Question: In the past few hours I'm trying to run 'node-gd' on windows. I've tried several repos and finally found <URL>. When I run
'''
'npm install node-gd'
'''
I'm getting the following error:
'''
node-gyp rebuild
...node_modules
ode-gd>node "C:\Program Files
odejs
ode_modules
pmbin
ode-gyp-bin\..\..
ode_modules
ode-gypin
ode-gyp.js" rebuild
Building the projects in this solution one at a time. To enable parallel build,
please add the "/m" switch.
node-gd.cpp
..\cpp
ode-gd.cpp(17): fatal error C1083: Cannot open include file: 'gd.h': No
such file or directory [...
ode_modules
ode-gduild
ode_gd.vcxproj
]
'''
I thought I should install 'gd' lib, but when I googled it, almost all information is about 'php_gd' not about the lib itself.
Where should I put the 'gd' files?
Edit: I compiled it! Now I'm getting:

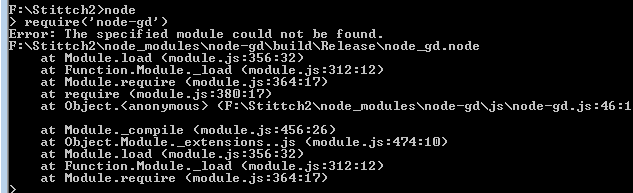
Answer: I went through this process recently and encountered the same issues, but wasn't able to find any posted steps for resolving the problems. I realize this thread is nearly 1.5 years old now, but I'll post my complete installation steps here on the chance it'll help someone else.
This assumes you already have the GD library built (<URL>, and will be using the GD DLL.
1. Download the node-gd package from https://www.npmjs.com/package/node-gd Note: Don't run "npm install node-gd" from a prompt, as this will automatically download and run the install. You need to make some local changes to the package first, then install it locally.
2. After extraction, open the binding.gyp file, e.g. located at (downloads_folder)
ode-gdinding.gyp
3. Change this line: "libraries": ["-lgd"],
to the name of the GD DLL import library that was compiled, e.g. for "libgd.lib": "libraries": ["-llibgd"],
4. Add the GD source path to "include_dirs", e.g.: "include_dirs": [
"<!(node -e "require('nan')")",
"(path_to_gd)/src" # <-- THIS ENTRY
],
5. Add the GD compiled library directory to the VS linker settings under the "conditions" field for windows, e.g.: Note: For some reason I couldn't get the library directory to work correctly via gyp's conventional binding specifications, so I had to resort to this... "conditions": [
[ "OS=='freebsd'", {
"libraries": ["-L/usr/local/lib"],
"include_dirs": ["/usr/local/include"]
}],
[ "OS=='mac'", {
"libraries": ["-L/usr/local/lib", "-L/opt/local/lib"],
"include_dirs": ["/usr/local/include", "/opt/local/include"]
}],
[ "OS=='win'", { # <-- THIS ENTRY
"msvs_settings": {
"VCLinkerTool": {
"AdditionalOptions": ["/LIBPATH:(path_to_gd)/build_msvc12_x64"],
},
},
}],
]
6. Save the binding.gyp file, and install the package locally, e.g.: npm install (downloads_folder)
ode-gd
7. If you try to use node-gd at this point (via require) you'll get the "module could not be found" error the OP was getting above. The problem isn't that the module can't be found, it's that it can't find the GD DLL (the error message is terrible). So, copy the GD .dll file to the node-gd output directory (it needs to be next to the node-gd binary files that were just built), e.g.: copy (path_to_gd)uild_msvc12_x64\libgd.dll (path_to_node_modules)
ode-gduild\Release\libgd.dll
8. That should be it! Hopefully everything works at this point.